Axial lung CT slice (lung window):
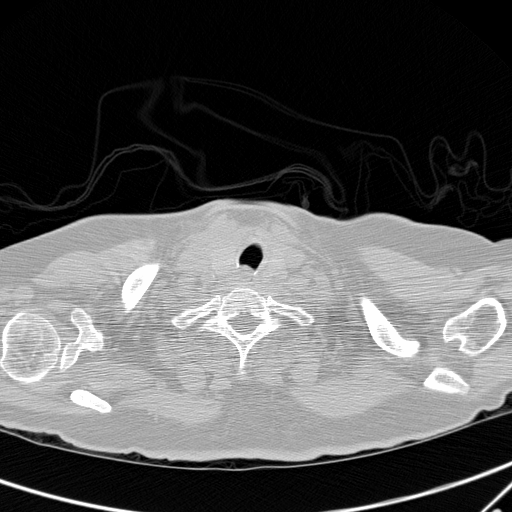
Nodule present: no